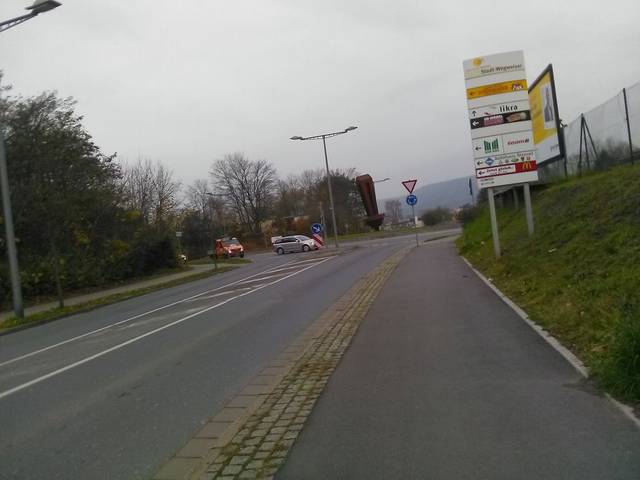
Region: Germany
Coordinates: 50.356, 11.166